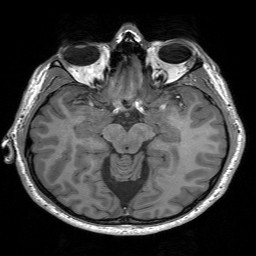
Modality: T1w
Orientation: coronal
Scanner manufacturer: siemens
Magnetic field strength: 3 T